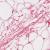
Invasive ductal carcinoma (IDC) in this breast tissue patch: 0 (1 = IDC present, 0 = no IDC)